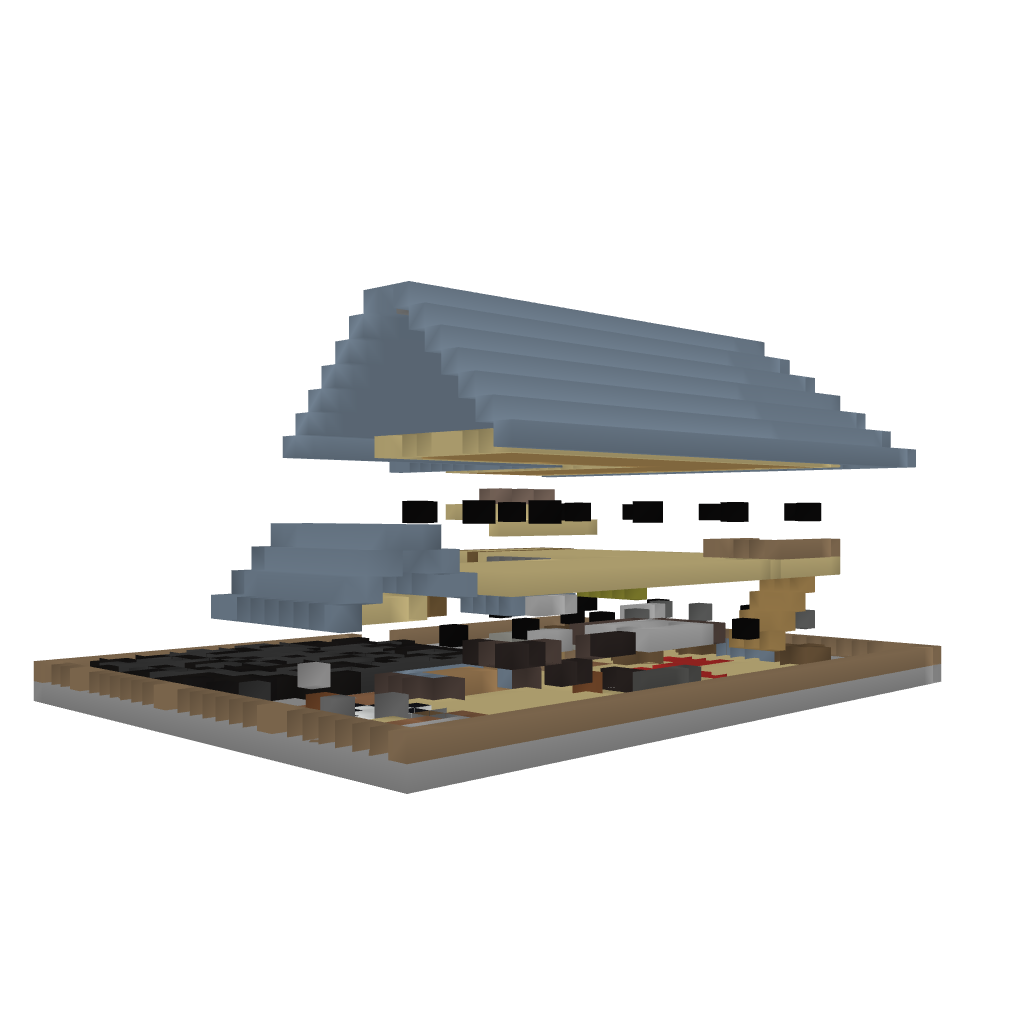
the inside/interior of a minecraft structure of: House #4